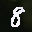
Label: 8